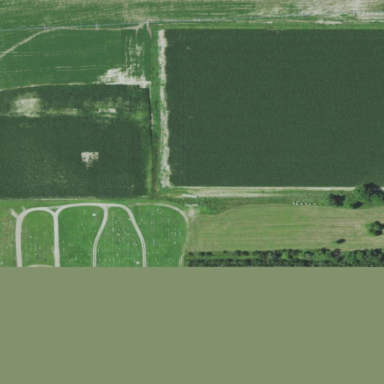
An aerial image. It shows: Cemetery.